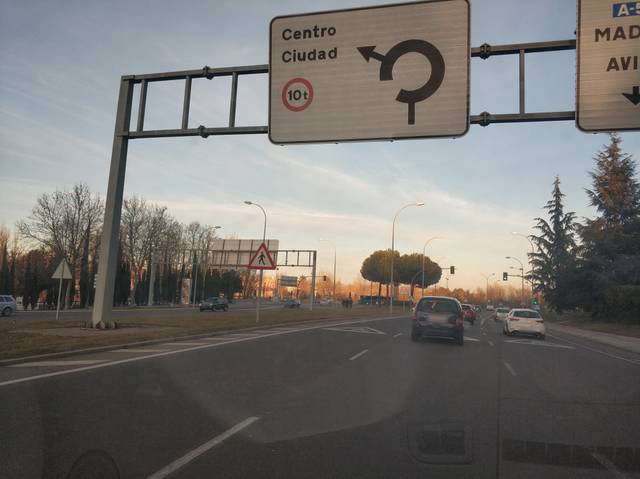
Region: Spain
Coordinates: 40.954, -5.669